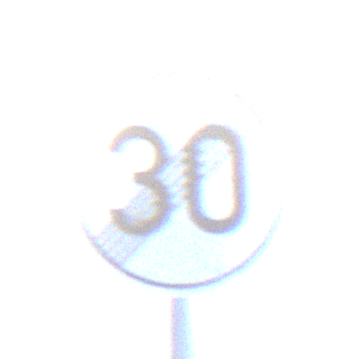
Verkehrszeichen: EndeGeschwindigkeit30
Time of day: SunriseSunset
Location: Outdoor (Suburban)
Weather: PartlyCloudy
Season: NotSpecified
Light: Natural